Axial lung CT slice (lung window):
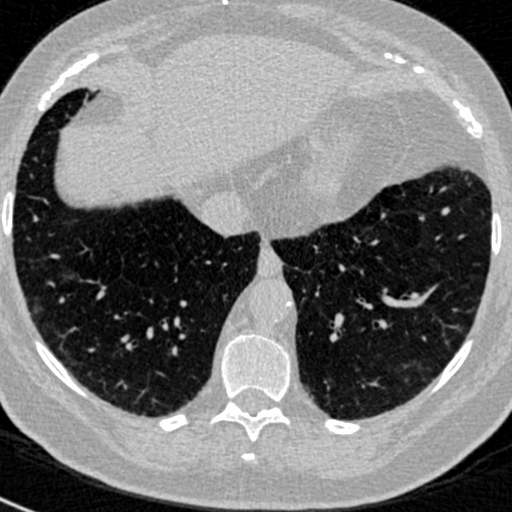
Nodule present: no